Aerial crown-view tile of a tropical tree (Barro Colorado Island, Panama), acquired 20241216:
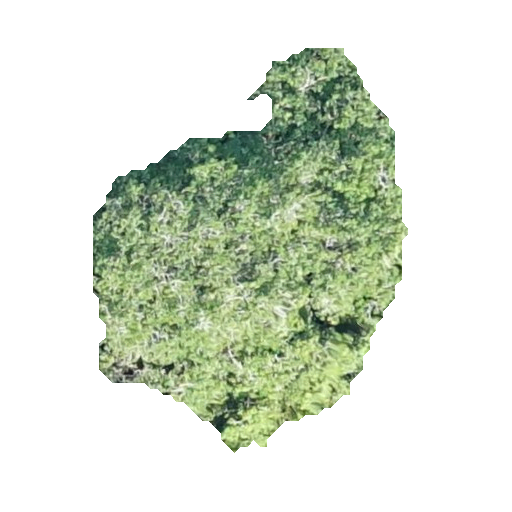
Species: Guapira myrtiflora
GBIF accepted scientific name: Guapira myrtiflora
Crown area: 122.033 m²